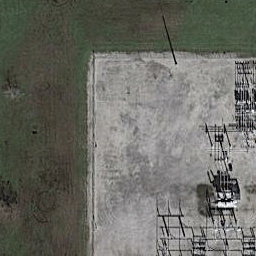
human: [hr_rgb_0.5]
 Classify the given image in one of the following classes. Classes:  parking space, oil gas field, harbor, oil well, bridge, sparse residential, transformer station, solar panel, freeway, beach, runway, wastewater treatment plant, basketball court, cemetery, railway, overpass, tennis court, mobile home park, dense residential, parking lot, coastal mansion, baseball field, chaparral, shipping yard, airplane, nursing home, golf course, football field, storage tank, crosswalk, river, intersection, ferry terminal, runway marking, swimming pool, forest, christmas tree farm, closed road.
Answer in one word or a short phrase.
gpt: transformer station